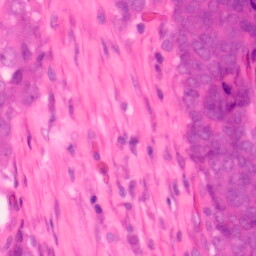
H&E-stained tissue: Colon